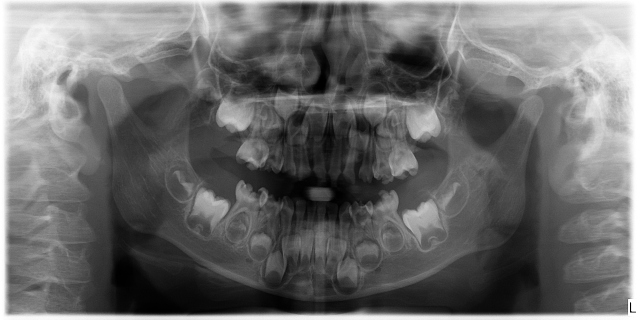
child